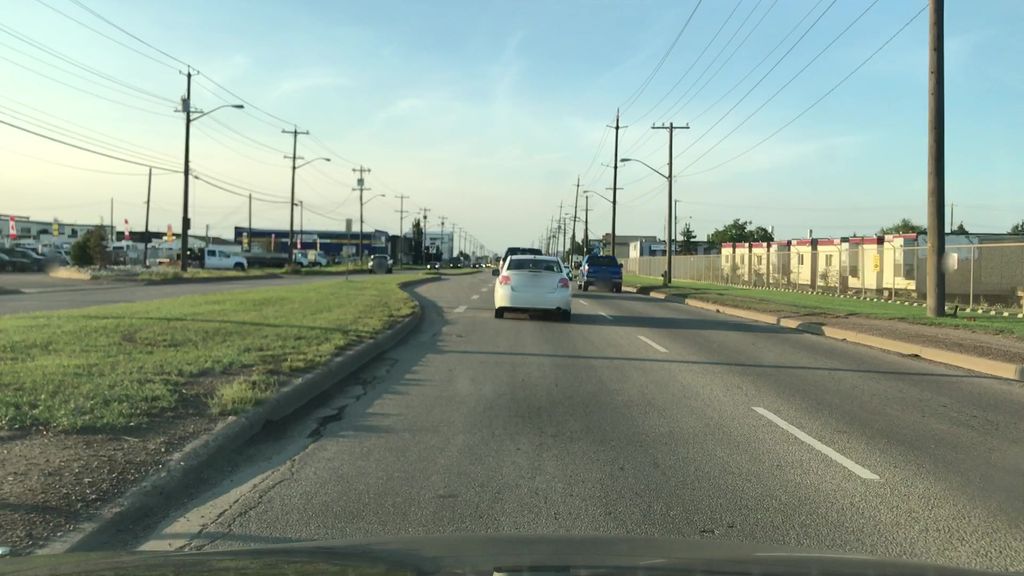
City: edmonton